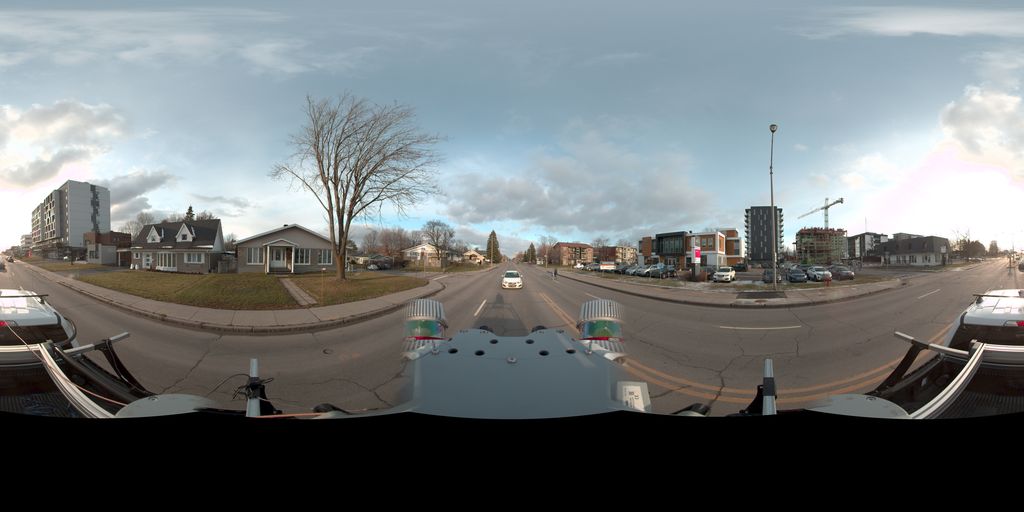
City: quebec_city